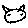
Label: cat